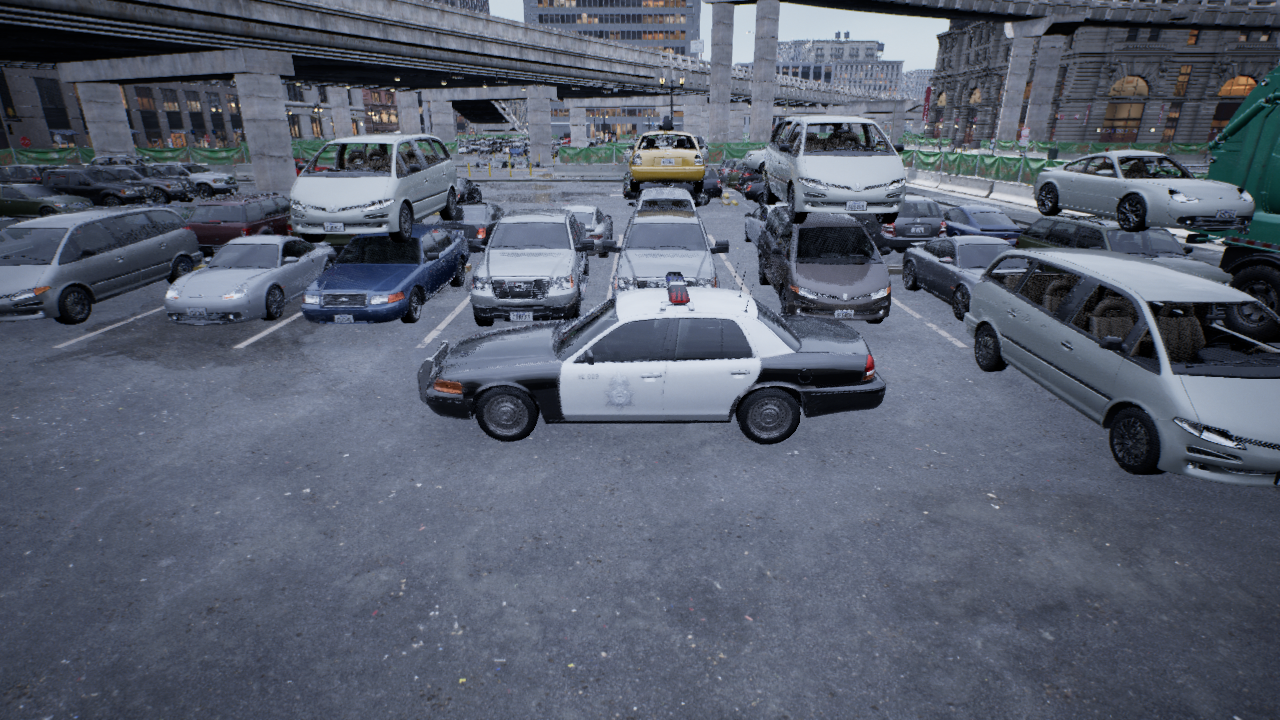
Venue: arterial
Lighting: overcast
Vehicle rig: sedan